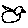
Label: bird